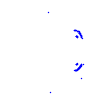
Particle: pion